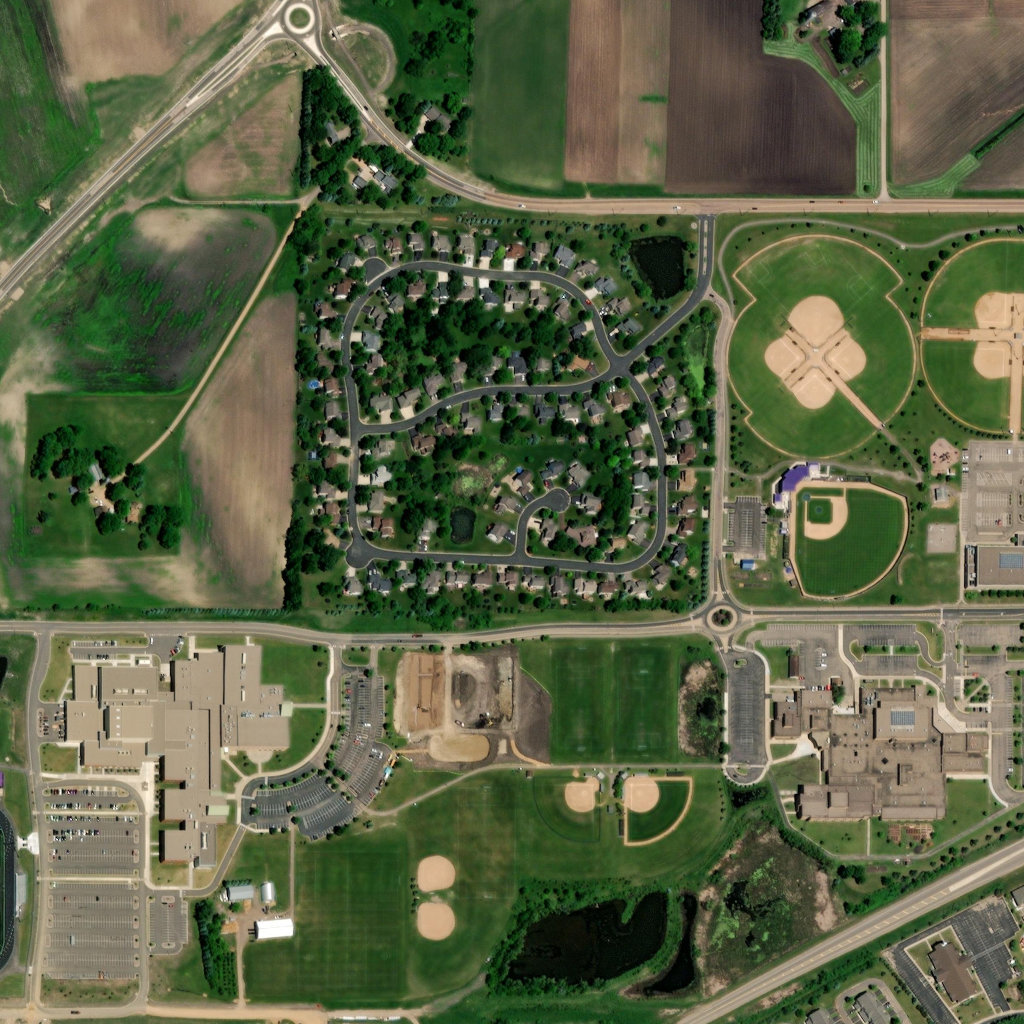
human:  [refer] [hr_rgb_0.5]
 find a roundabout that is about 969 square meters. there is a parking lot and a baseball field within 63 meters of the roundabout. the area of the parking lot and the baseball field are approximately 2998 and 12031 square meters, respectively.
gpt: <box>[[68, 57, 73, 62, 0]]</box>

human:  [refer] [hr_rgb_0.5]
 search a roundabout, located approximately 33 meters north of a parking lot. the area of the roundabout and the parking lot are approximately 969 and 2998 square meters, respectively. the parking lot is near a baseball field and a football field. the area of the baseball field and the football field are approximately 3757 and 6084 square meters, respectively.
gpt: <box>[[68, 57, 73, 62, 0]]</box>

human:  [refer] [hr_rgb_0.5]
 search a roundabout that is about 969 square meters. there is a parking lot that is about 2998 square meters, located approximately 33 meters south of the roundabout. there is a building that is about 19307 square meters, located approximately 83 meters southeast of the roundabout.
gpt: <box>[[68, 57, 73, 62, 0]]</box>

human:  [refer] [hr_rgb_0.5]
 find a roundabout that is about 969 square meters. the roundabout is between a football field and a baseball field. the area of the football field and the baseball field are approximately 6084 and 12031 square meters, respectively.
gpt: <box>[[68, 57, 73, 62, 0]]</box>

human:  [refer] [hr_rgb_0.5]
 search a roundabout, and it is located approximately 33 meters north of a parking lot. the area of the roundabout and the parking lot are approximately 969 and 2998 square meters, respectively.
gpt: <box>[[68, 57, 73, 62, 0]]</box>

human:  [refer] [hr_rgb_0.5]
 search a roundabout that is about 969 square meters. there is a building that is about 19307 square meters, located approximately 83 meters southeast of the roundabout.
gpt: <box>[[68, 57, 73, 62, 0]]</box>